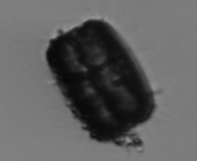
Label: Thalassiosira